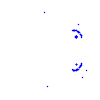
Particle: proton